Question: I am showing a UIImagePickerController in an app that just works with videos. So, it is nonsense to show pictures to users.
I have changed all properties I see on the controller but the picker shows like the next picture.
Two questions:
1. How do I get rid of this choice and show just the Photo Library, without having to tap first to get there.
2. As far as I know, all videos shot with iPhone end on camera roll. Suppose the iPad gets a camera in the future. Does this Photo Library option include the camera roll or what?
thanks in advance.

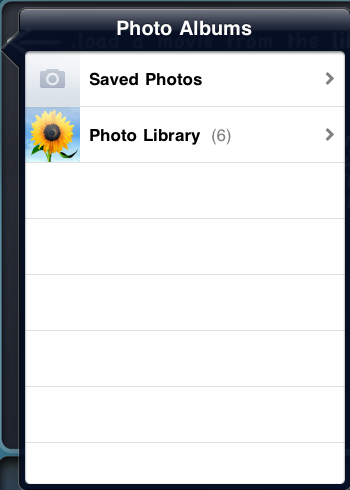
Answer: You can probably use this and customize to fit your needs.
<URL>
I found some issues with it, mostly that it takes a while to load on a device when there are 200+ images. I have not dug into to much, but this might be a start for you.